Question: I know this is difficult to describe, so what I'm looking for is in
this picture.

How do I do this? Is this three separate charts or just one? Please help if you can!
I tried using three different graphs and smooshing them together, but that felt super jenky and is obviously not the correct way to do it. I'm not sure if this is one or three charts in Highcharts or how to get anything that looks like <URL>
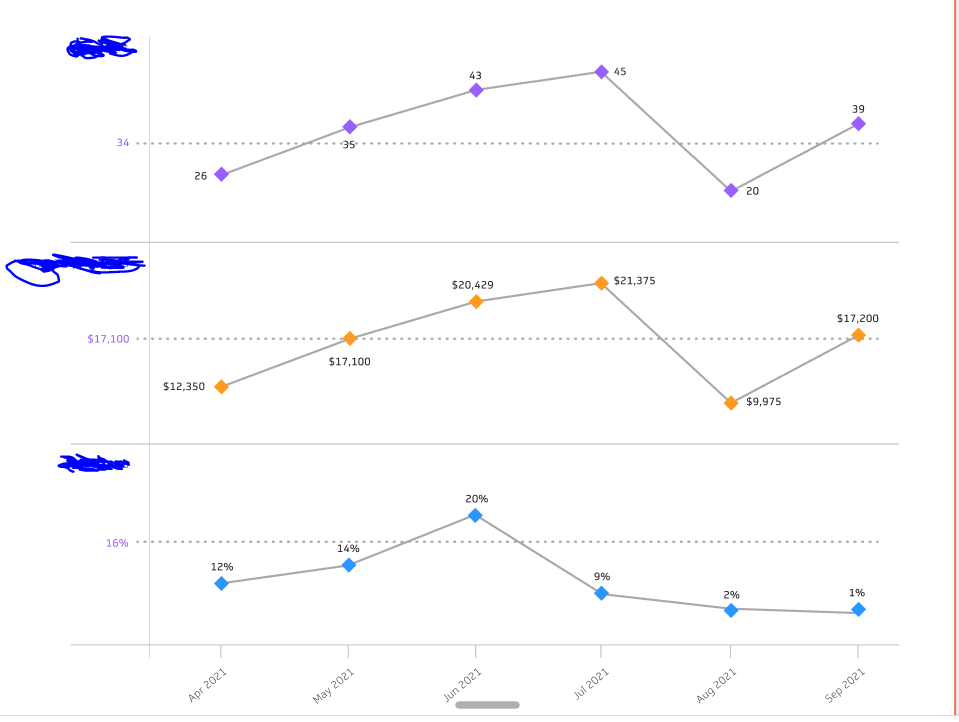
Answer: You need to create a chart with three y-axes and three series. You can use the below options as a base to start.
'''
series: [{
...
}, {
...,
yAxis: 1
}, {
...,
yAxis: 2
}],
yAxis: [{
height: '33.33%',
showFirstLabel: false,
showLastLabel: false
}, {
height: '33.33%',
top: '33.33%',
offset: 0,
showFirstLabel: false,
showLastLabel: false
}, {
height: '33.33%',
top: '66.66%',
offset: 0,
showFirstLabel: false,
showLastLabel: false
}]
'''
---
<URL>
<URL>